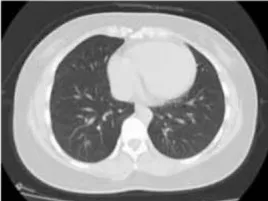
Chest CT images of two cases with COVID-19. (A) The Chest CT images of the Case 1 showed ground-glass opacities in basal segment of the lower lobe of the right lung on January 2.
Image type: radiology (ct)